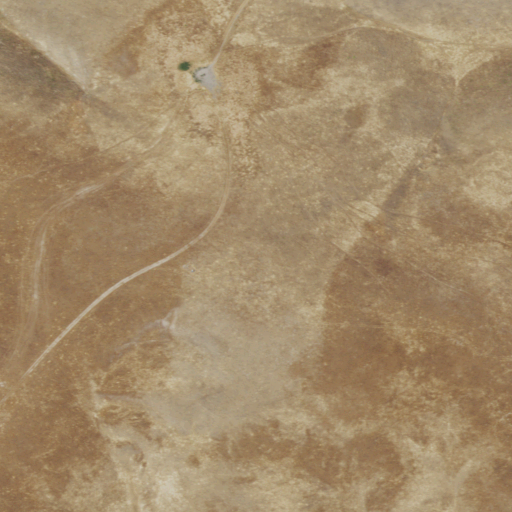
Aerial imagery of mountains in California named Eagle Hills containing grassland and open development